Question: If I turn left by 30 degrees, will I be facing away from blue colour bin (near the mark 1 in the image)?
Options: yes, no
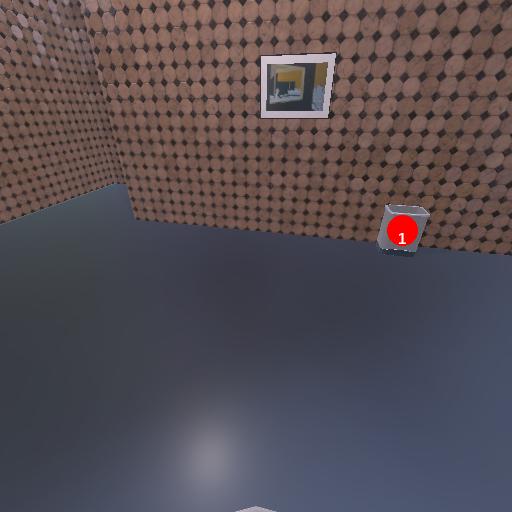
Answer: yes